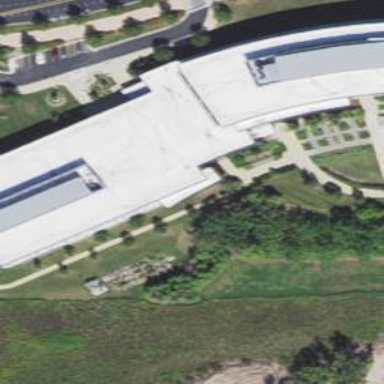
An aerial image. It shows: College building.